Question: I noticed that apps like google maps and lyft have a feature/behavior that when the user starts typing an address into a textfield, the text field takes the entire screen (starts a new activity) with a specific focus on the input. When the user selects something from the listview, they are taking back to the screen with all the other info
I'm just curious as to how something like that could be achieved.
Are they using a different activity?

The app that I am working on has a similar feature but I guess am not sure how to get my textfield to cover the entire screen (or perhaps start a different activity) when user starts typing.
I am just looking for a pointer or an example. Unfortunately because I don't know the exact name of what I am looking it makes searching for it in the docs a bit hard. Any pointers would be appreciated!
I am aware of this approach but that is not what I am looking for
'<activity android:name=".MyActivity" android:windowSoftInputMode=""/>'
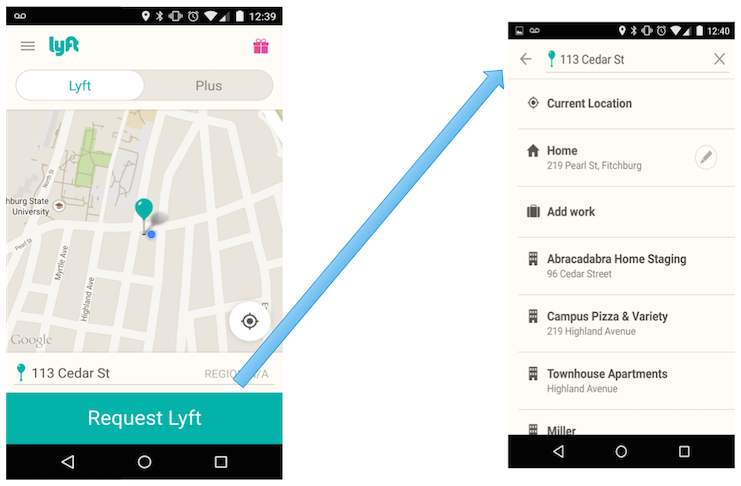
Answer: An easier way that I ended up doing was starting an activity for result once the textfield got activated and the setting the value once the new completed